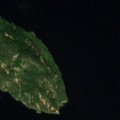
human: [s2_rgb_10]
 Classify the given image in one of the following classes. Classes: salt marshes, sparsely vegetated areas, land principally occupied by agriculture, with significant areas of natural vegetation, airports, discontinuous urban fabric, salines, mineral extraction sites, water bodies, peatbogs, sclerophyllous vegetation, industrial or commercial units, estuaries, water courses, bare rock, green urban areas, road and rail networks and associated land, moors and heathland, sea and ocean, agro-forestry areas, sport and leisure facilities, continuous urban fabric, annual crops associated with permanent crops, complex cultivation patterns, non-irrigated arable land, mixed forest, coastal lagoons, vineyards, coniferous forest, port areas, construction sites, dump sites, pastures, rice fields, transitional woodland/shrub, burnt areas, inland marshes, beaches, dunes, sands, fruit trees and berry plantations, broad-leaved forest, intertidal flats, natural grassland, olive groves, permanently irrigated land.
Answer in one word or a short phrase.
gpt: coniferous forest, water bodies